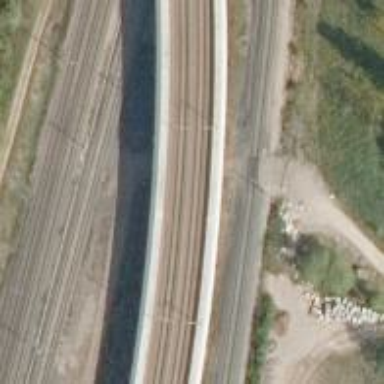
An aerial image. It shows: Railway level crossing.